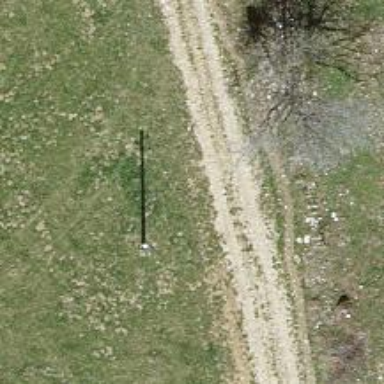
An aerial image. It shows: Power pole.